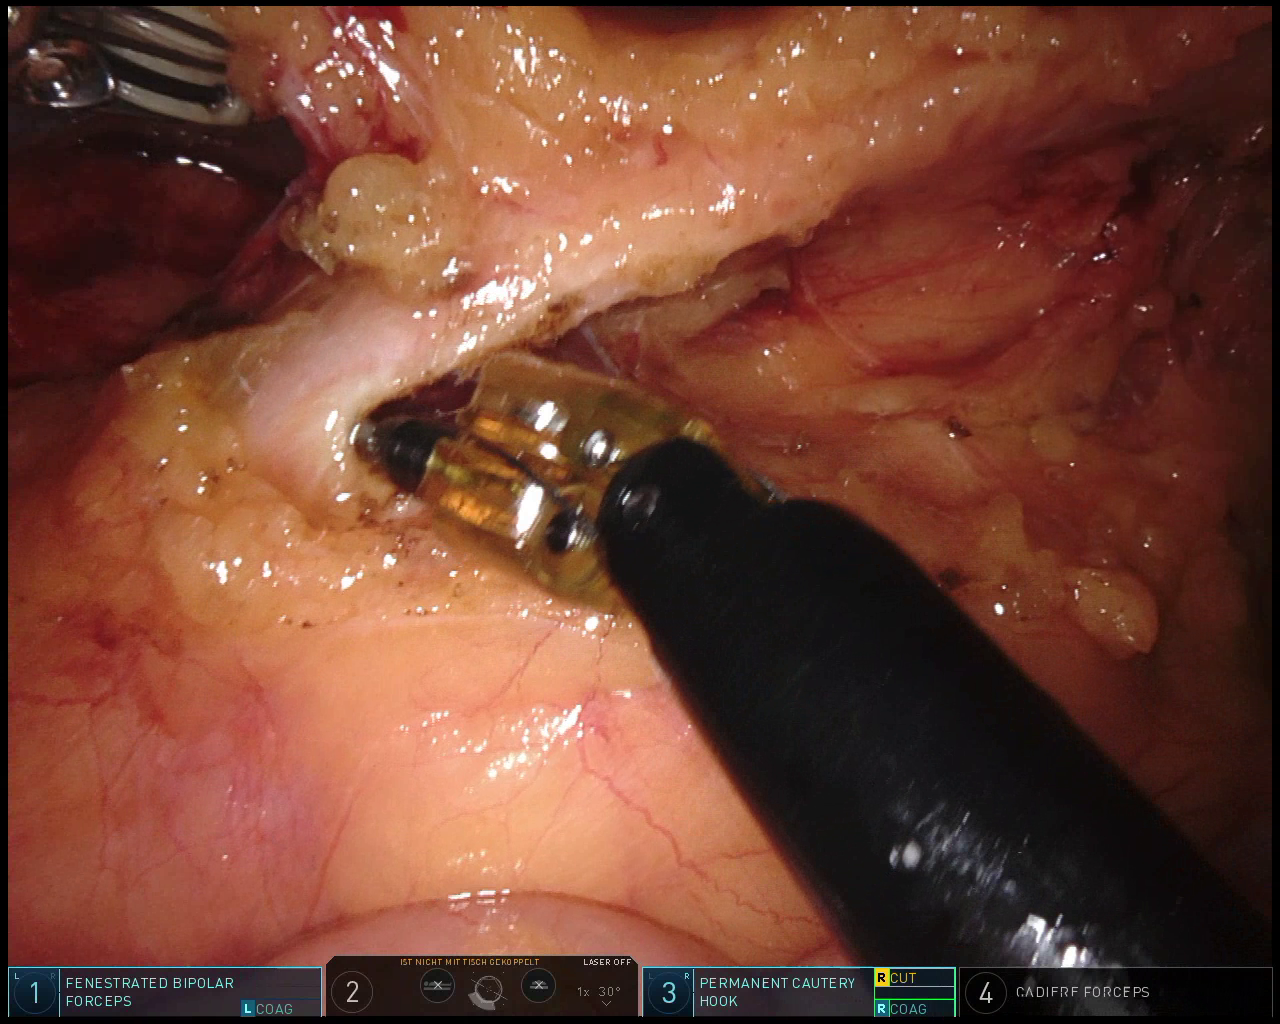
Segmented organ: inferior_mesenteric_artery
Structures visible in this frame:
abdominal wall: no
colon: no
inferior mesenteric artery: yes
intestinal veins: no
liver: no
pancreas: no
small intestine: yes
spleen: no
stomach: no
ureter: no
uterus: no
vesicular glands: no